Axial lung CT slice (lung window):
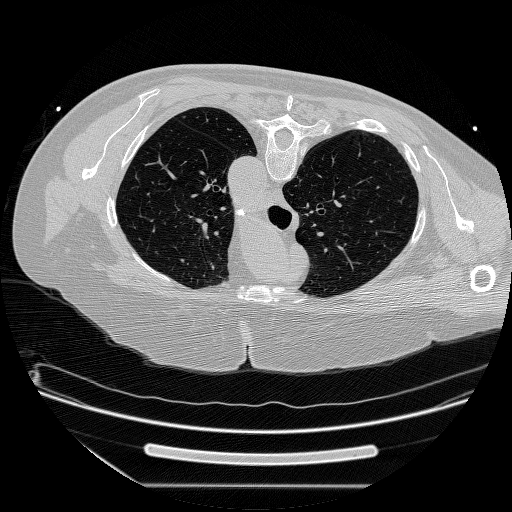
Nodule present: no